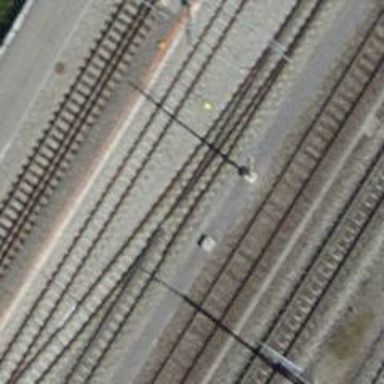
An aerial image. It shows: Narrow-gauge railway siding with electrified contact line. The siding has one track.